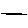
Label: line